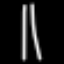
Label: line